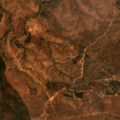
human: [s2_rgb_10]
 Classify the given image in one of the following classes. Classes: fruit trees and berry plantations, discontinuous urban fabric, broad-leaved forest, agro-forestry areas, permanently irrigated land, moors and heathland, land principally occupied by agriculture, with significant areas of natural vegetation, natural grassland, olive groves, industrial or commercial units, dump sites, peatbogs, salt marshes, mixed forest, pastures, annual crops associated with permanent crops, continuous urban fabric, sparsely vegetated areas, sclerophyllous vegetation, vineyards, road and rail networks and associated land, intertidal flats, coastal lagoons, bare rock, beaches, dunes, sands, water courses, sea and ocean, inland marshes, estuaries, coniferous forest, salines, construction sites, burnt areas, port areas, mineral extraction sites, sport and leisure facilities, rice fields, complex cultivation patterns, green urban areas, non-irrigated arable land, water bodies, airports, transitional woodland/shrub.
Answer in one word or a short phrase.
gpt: agro-forestry areas, broad-leaved forest, transitional woodland/shrub